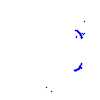
Particle: kaon